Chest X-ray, PA view. Patient: 28 years old, sex M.
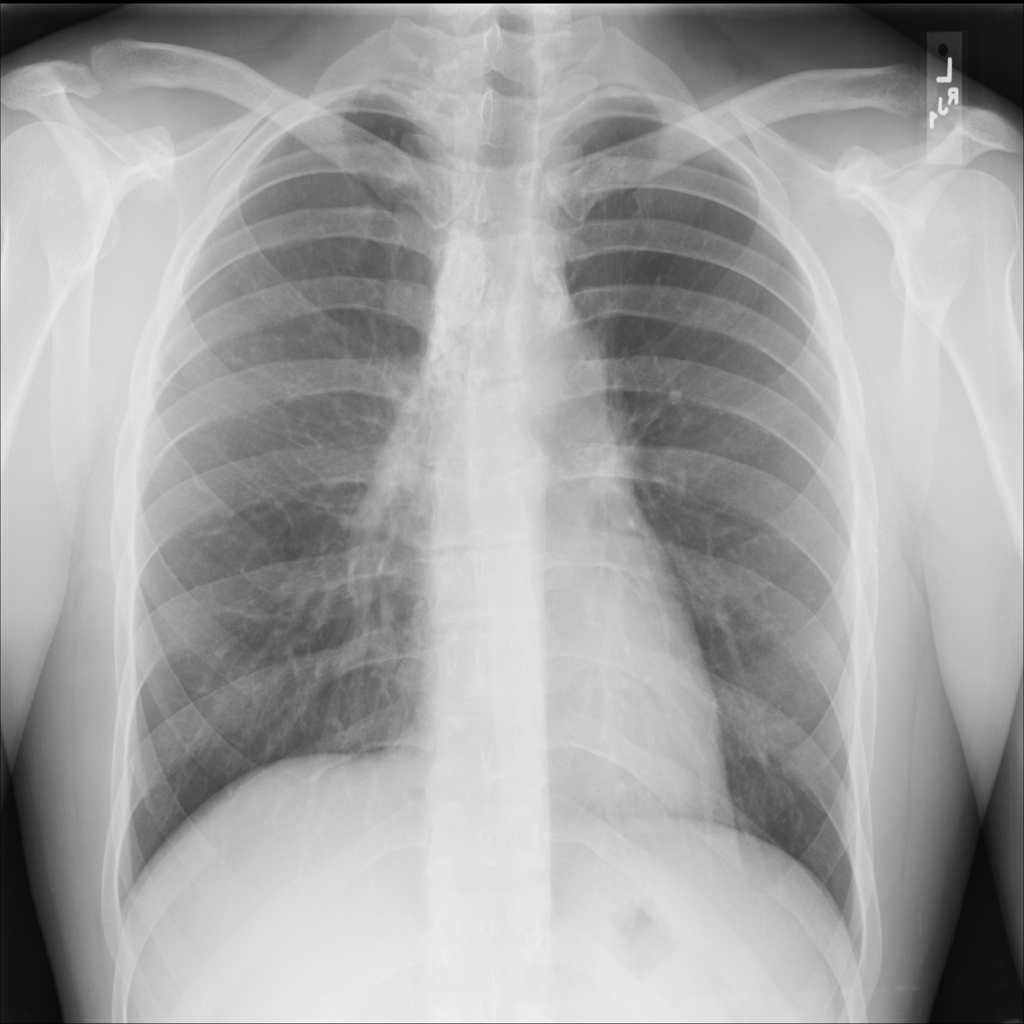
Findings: No Finding